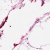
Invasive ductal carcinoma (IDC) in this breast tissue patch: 0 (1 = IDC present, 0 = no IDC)